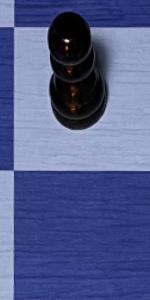
Label: Empty